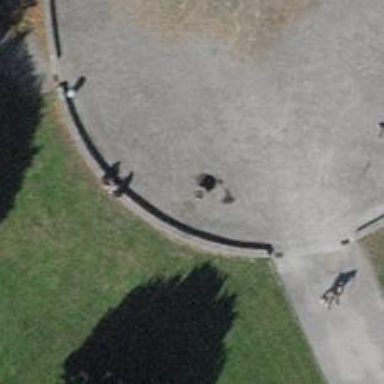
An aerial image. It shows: Bubbler fountain providing drinking water.